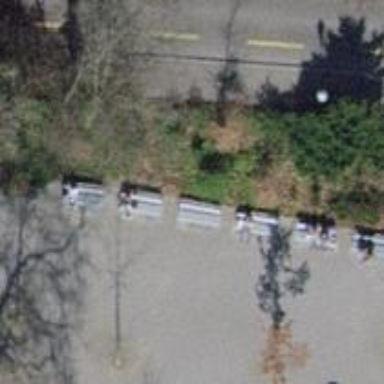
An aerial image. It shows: Bench for seating.